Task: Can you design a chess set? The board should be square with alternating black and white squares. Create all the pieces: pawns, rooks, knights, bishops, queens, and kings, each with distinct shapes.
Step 1338:
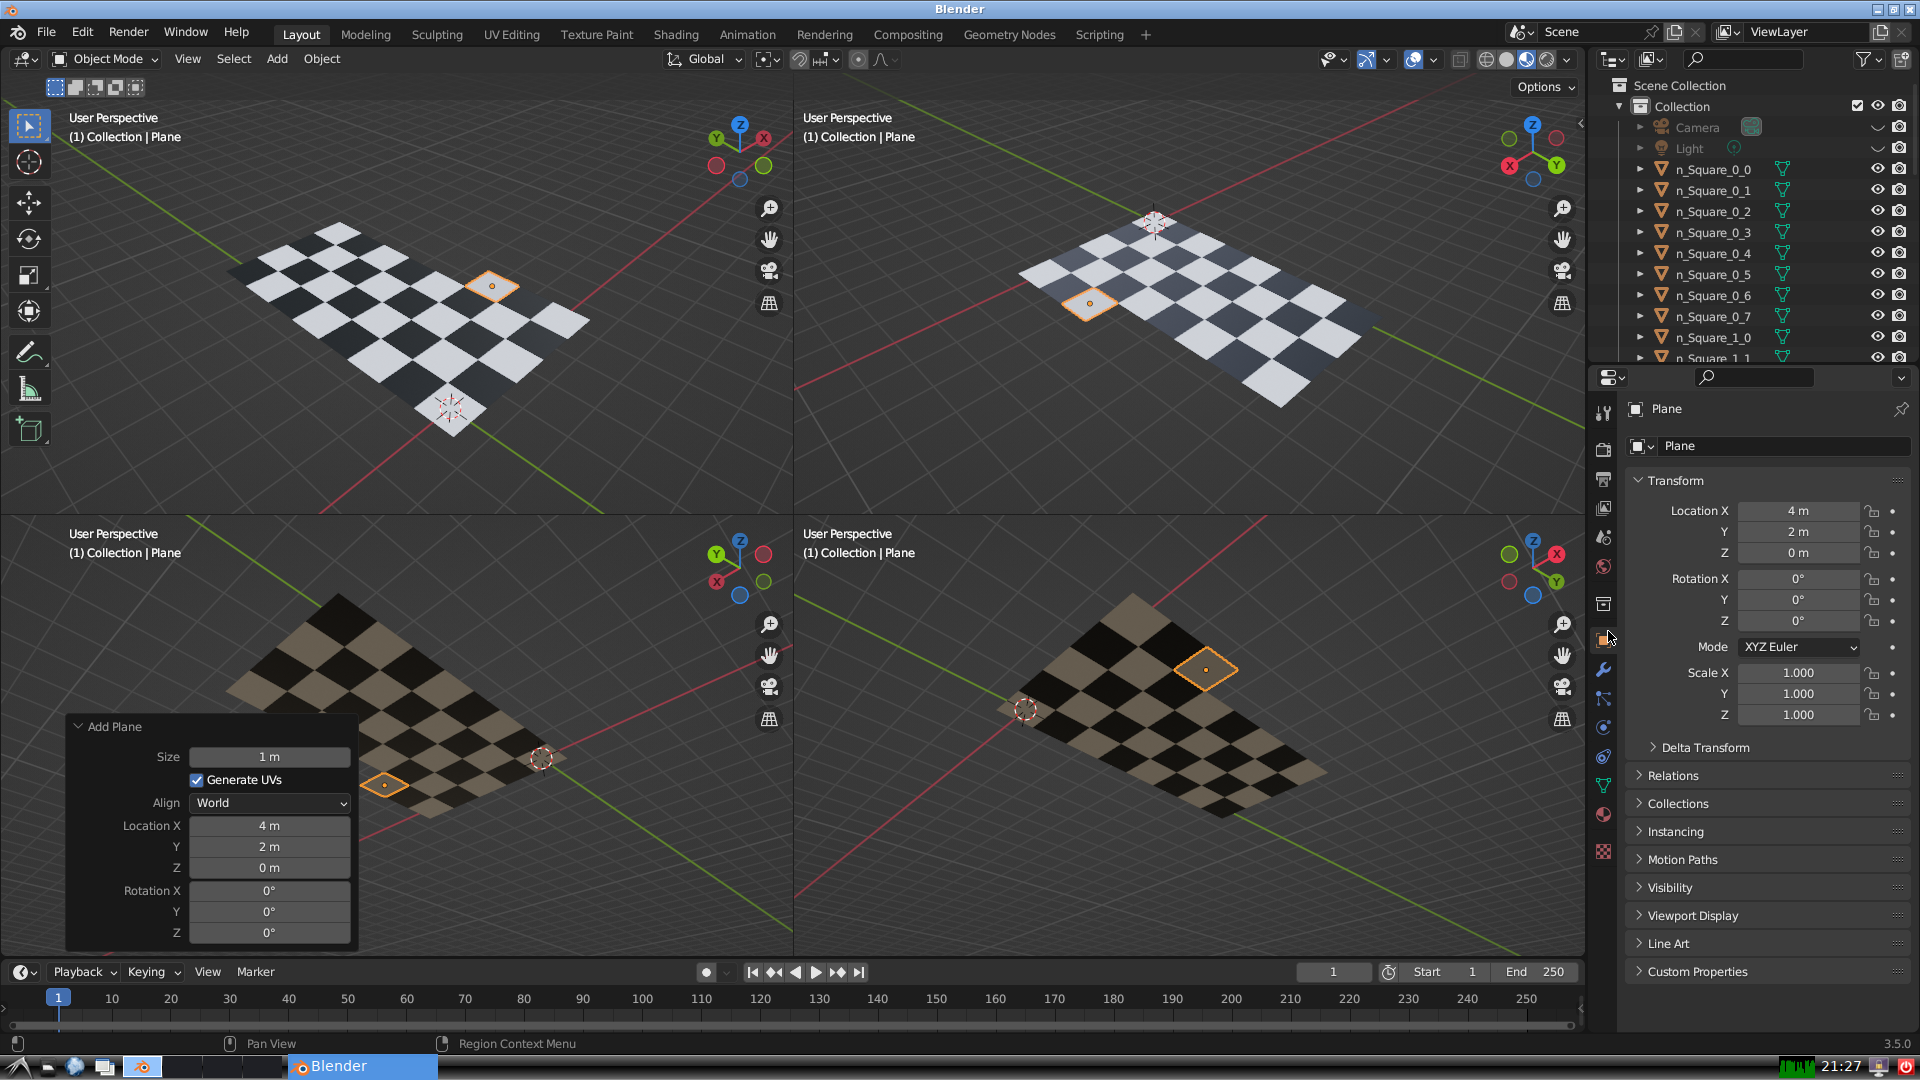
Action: {"mouse_move": [1732, 445]}